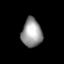
Tissue: lung
Cell type: T cells
Senescence score: 0.2308
Nuclear area (px): 569
Mean DAPI intensity: 152.587